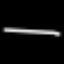
Label: line